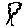
Label: tree